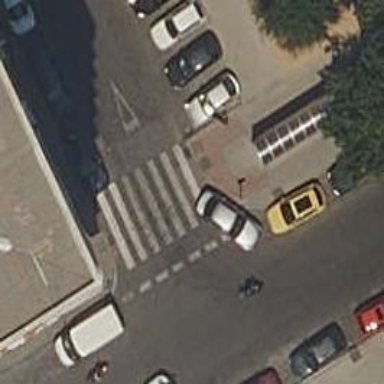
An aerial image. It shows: Zebra crossing on the road.